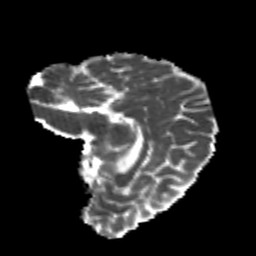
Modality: MD
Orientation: sagittal
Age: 23
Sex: female
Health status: healthy
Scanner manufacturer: philips
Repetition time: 7.388 s
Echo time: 0.08599 s